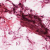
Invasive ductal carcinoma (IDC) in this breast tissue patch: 0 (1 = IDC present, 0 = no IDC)